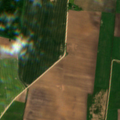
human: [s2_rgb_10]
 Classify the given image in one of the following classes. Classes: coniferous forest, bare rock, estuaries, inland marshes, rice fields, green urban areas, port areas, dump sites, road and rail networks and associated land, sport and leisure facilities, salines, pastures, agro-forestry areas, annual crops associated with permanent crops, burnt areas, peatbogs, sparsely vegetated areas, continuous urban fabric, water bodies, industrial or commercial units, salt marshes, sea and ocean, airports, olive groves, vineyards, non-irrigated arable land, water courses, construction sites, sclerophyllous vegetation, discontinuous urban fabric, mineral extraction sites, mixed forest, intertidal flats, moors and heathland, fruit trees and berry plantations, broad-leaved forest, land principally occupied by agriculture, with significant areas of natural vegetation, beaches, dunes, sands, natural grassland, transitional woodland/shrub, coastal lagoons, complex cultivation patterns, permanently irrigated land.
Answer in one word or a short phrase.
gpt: non-irrigated arable land, transitional woodland/shrub